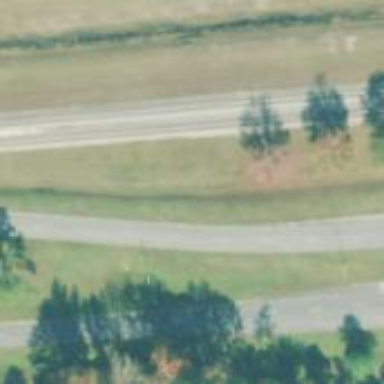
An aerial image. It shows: Unclassified road.